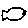
Label: fish